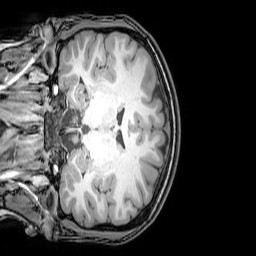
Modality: T1w
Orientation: coronal
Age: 21
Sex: female
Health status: healthy
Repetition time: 0.081 s
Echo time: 0.037 s